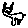
Label: cat